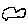
Label: cloud